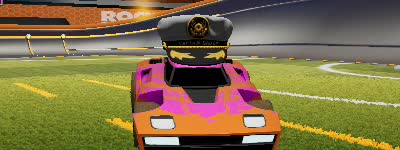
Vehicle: breakout